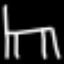
Label: chair